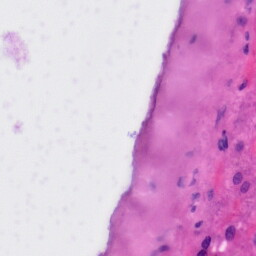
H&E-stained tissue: Liver